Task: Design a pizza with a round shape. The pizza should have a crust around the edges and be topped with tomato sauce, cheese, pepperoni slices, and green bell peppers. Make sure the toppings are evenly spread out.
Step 570:
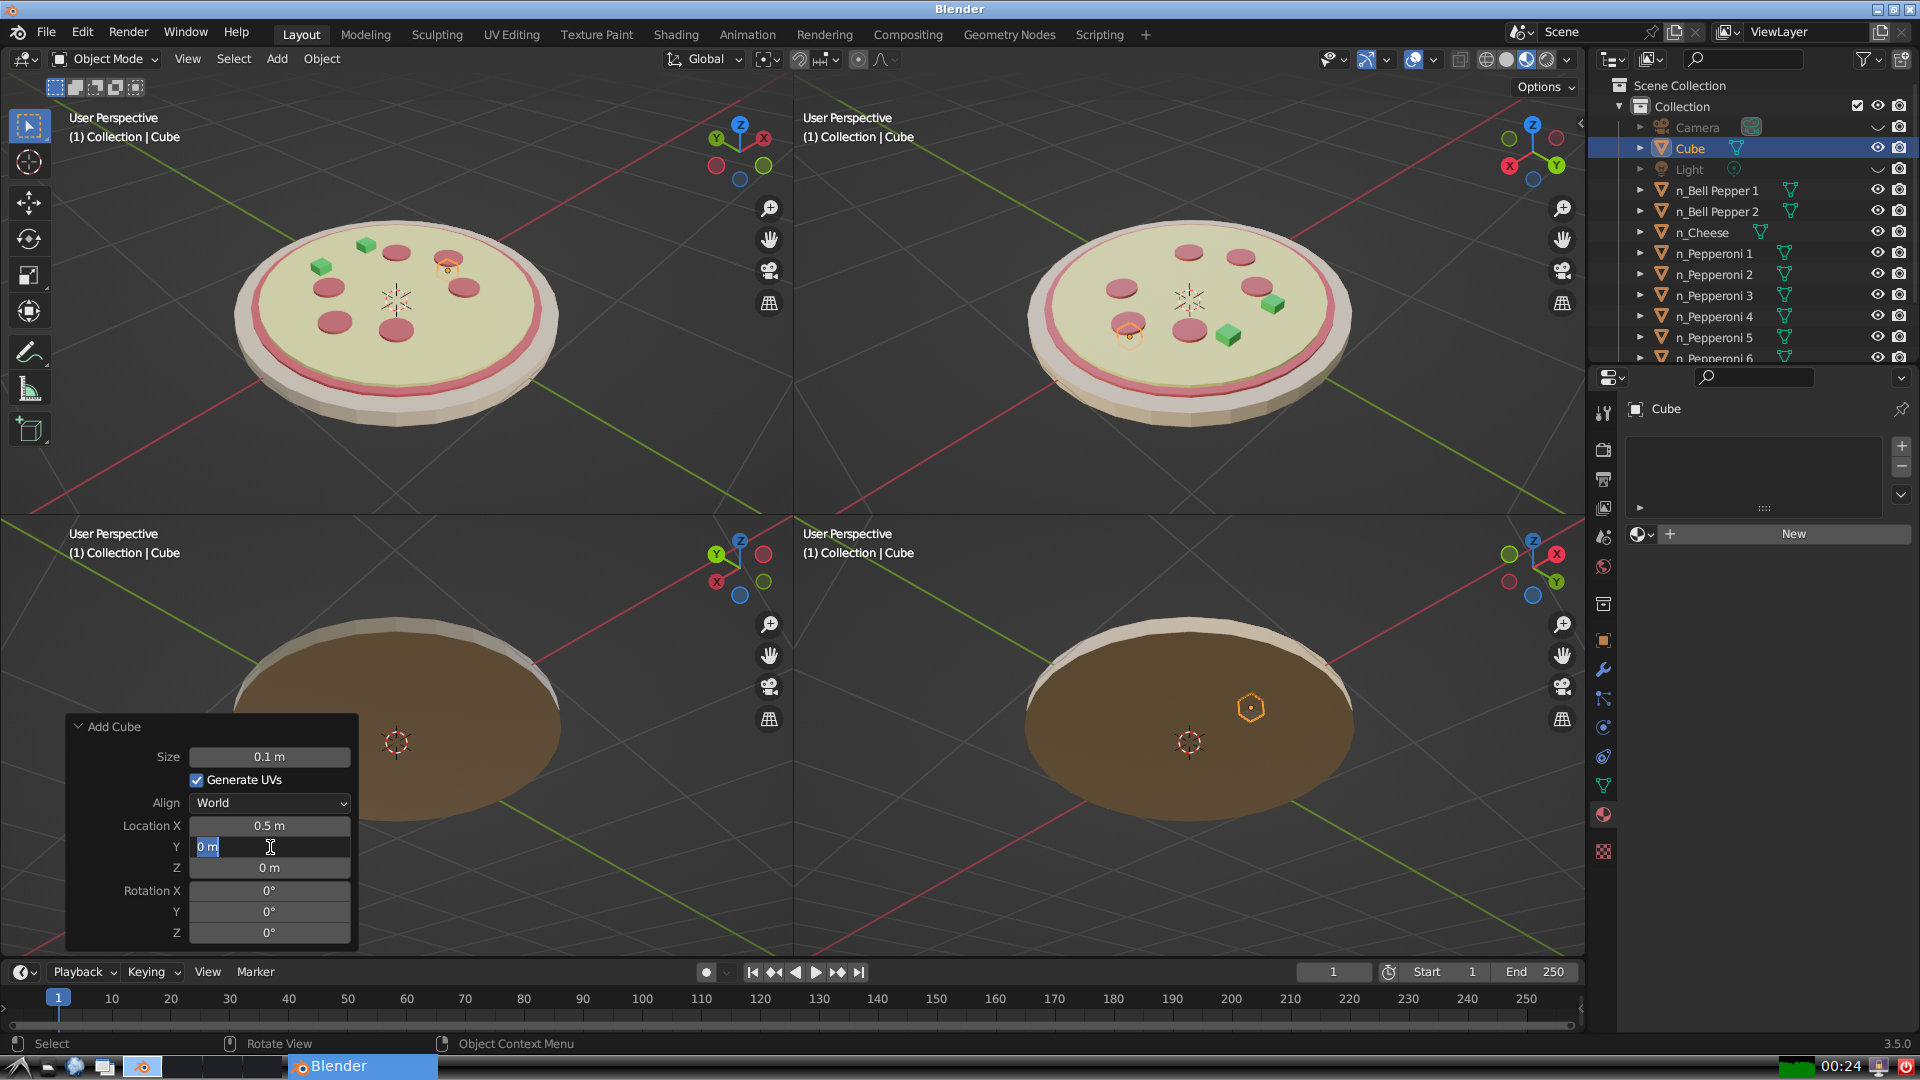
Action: input_text: -0.2